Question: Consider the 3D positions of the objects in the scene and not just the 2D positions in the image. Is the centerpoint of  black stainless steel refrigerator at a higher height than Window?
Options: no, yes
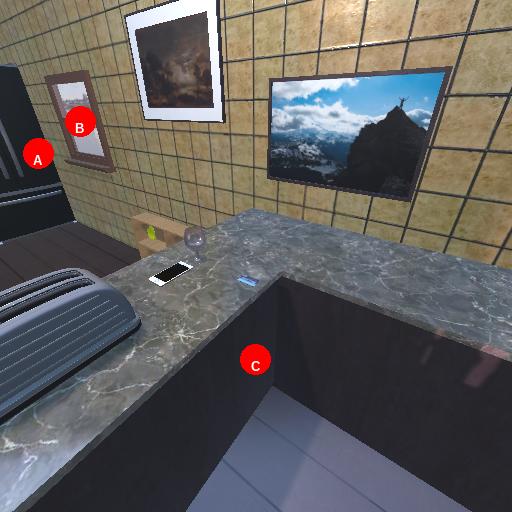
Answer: no